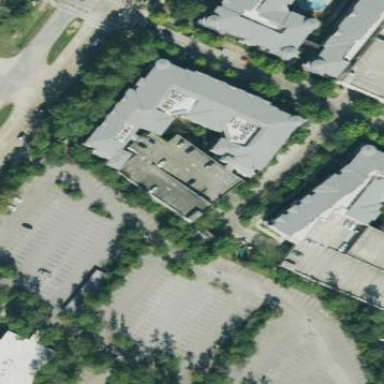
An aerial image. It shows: Parking area.